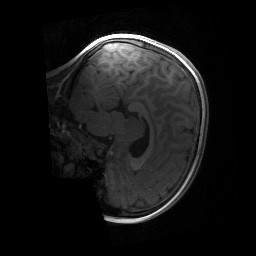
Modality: T1w
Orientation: sagittal
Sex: male
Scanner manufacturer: siemens
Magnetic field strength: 3 T
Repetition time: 1.9 s
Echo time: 0.00243 s